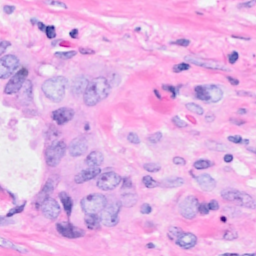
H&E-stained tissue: Breast